Question: i have a problem that i have specified the color of RequiredFieldValidator to red but when i publish the website on net the color of RequiredFieldValidator is changed to black. it works fine in localhost. what could be the problem ?
thanks in advance..

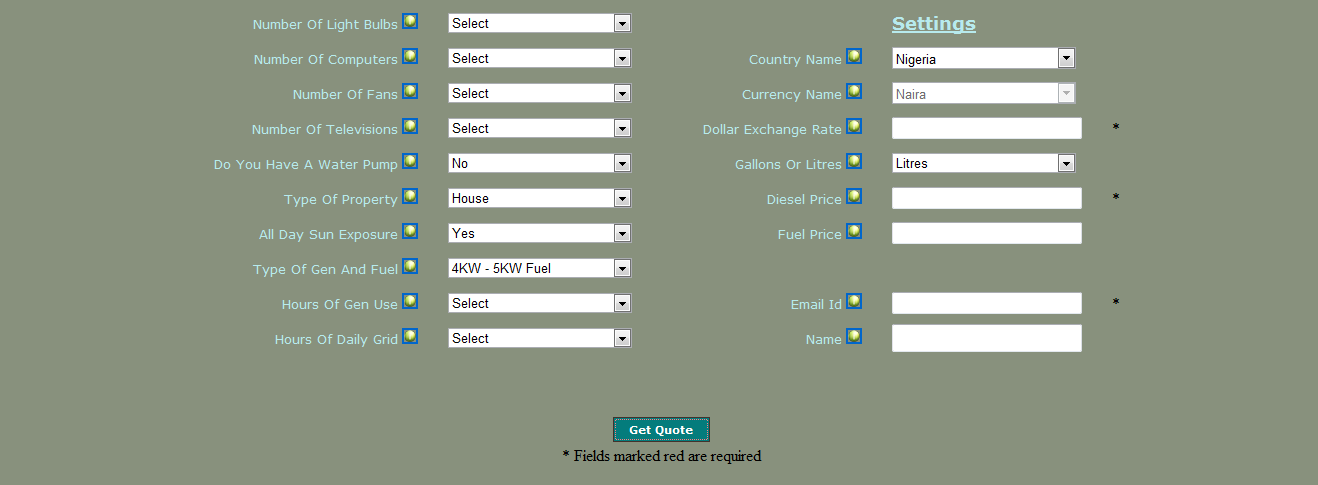
Answer: By default the validator is red - you shouldn't need to change it. Check your css to make sure it is not getting over ridden by anything. Also check the class that the requiredfieldvalidator is set to and make sure it does not include a color property.